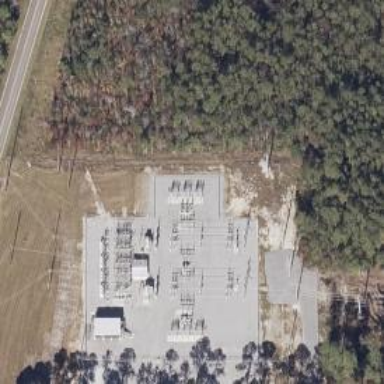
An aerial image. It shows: Distribution substation surrounded by fence.